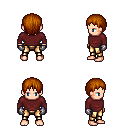
a pixel art fantasy rpg character, male body template, human, light skin, maroon long-sleeve shirt, gold greaves, brunette plain hairstyle, metal gloves, four views (front, back, left, right), 2x2 character sprite sheet, small pixel art, hard edges, no anti-aliasing